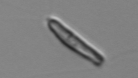
Label: Chrysochromulina